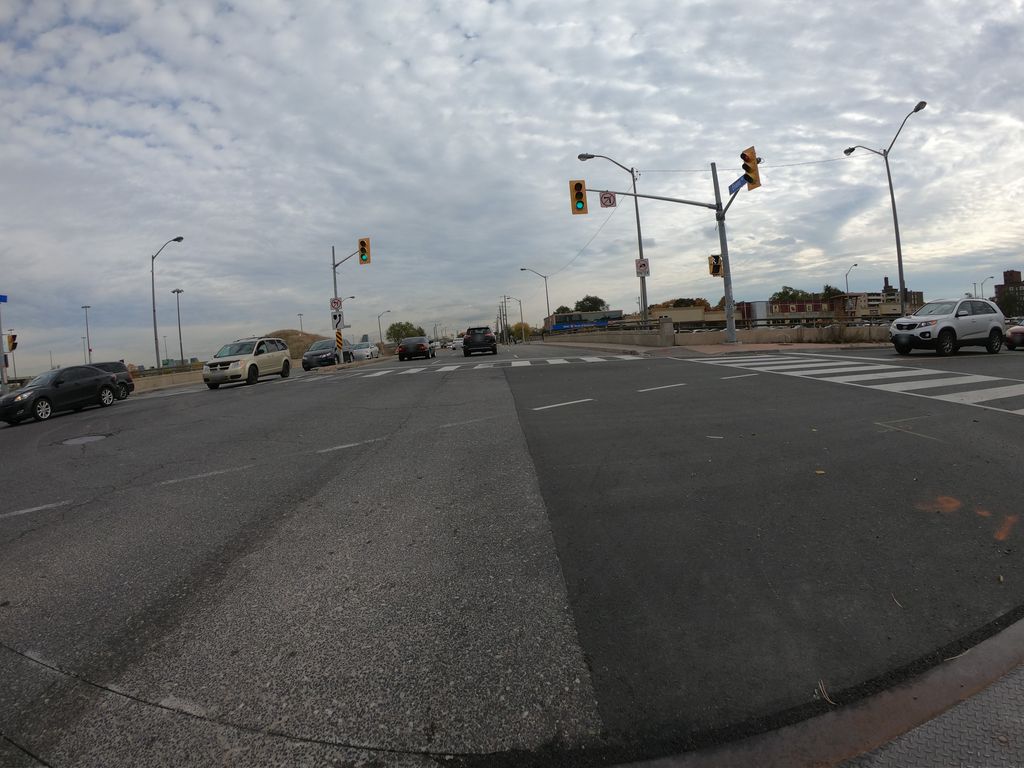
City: toronto